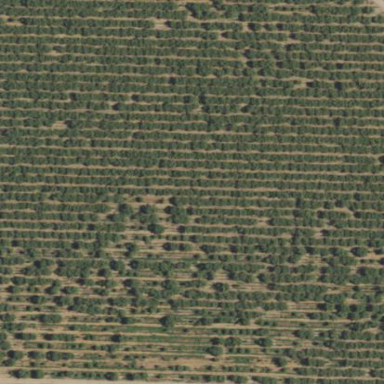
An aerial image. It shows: Orchard.